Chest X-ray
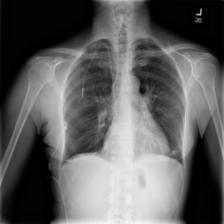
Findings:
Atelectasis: negative
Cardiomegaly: negative
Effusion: negative
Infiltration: negative
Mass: negative
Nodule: negative
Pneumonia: negative
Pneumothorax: negative
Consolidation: negative
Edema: negative
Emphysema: negative
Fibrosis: negative
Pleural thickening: negative
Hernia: negative